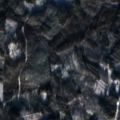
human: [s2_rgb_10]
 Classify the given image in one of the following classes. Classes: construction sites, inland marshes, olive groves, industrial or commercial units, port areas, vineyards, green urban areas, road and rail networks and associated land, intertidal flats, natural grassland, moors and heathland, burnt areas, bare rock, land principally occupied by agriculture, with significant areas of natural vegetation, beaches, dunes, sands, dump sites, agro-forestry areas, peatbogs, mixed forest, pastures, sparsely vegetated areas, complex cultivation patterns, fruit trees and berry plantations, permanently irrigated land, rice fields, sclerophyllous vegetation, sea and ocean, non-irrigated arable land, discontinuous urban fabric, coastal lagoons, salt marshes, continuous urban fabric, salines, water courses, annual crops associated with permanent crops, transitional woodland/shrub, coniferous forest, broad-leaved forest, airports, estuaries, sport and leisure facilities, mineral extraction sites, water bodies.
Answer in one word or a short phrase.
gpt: coniferous forest, mixed forest, transitional woodland/shrub